Question: salam
i develop a mobile site with symfony2 and jqueryMobile
i load a listview in a collapsible but a got this response like in image
here my code in the first page
'''
{% block content %}
<h4>Les Categories</h4>
<div data-role="collapsible-set" data-theme="b" data-content-theme="d" class="ui-collapsible-set">
{% for Categorie in Categories %}
<div data-role="collapsible" data-collapsed="true" class="info" data-record="{{Categorie.id}}">
<h1>{{ Categorie.Libelle }}</h1>
<p class="catdetail">
</p>
</div>
{% endfor %}
</div>
<script>
$('div.info').live('expand', function(){
//get the ID for this record
var record = $(this).data("record");
console.log('expanded '+record);
$(".catdetail", this).load("{{ path('Ecommerceboutique_mobile')}}dscat/"+record);
});
</script>
'''
{% endblock %}
and here the second page which loaded in collapsible
'''
<ul data-role="listview" class="ui-listview">
{% for souscategorie in souscategories %}
<li>
<a href="{{ path('Ecommerceboutique_mobile_lstprdsouscat', { 'id': souscategorie.id })}}">
{{souscategorie.Libelle}}
</a>
</li>
{% endfor %}
'''
---
## EDIT
i add the script to second page but still the same problem
'''
<script>
$(function() {
$('.selector').listview('refresh');
});
'''
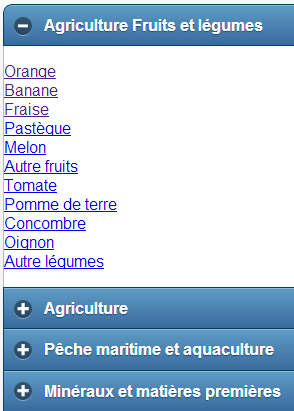
Answer: Maybe refresh the listview once you have pulled it
'''
$(".catdetail", this).load("{{ path('Ecommerceboutique_mobile')}}dscat/"+record).listview('refresh');
'''
jQM Docs:
- <URL>